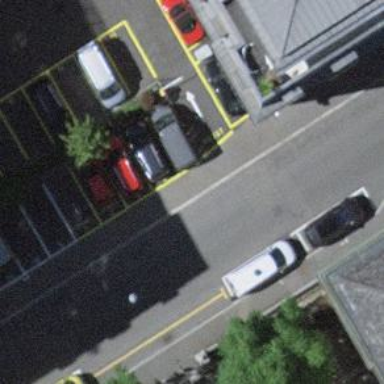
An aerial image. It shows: Car-sharing service available at this location.